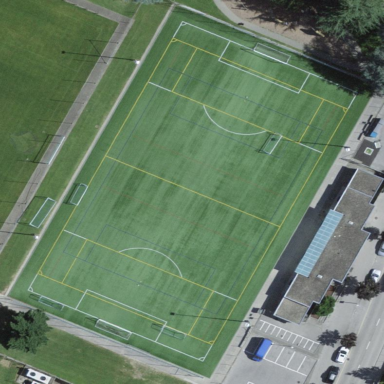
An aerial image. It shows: Soccer pitch with artificial turf for leisure sports activities.